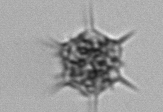
Label: Dictyocha